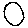
Label: circle